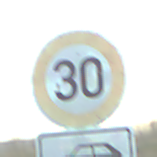
Verkehrszeichen: Geschwindigkeit30
Zusatzzeichen unten: HinweisDurchSinnbild14
Umgebung: Outdoor, Nature
Tageszeit: SunriseSunset
Wetter: PartlyCloudy
Licht: Natural
Jahreszeit: NotSpecified
Kontrast: MediumContrast